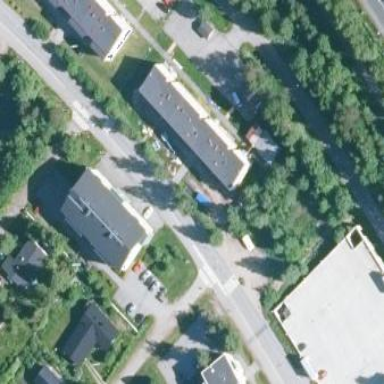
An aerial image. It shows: Flat-roofed apartment building.